Question: I'm looking for a way to export the data into a JSON style. Please show me the way
'''
<%@ WebHandler Language="C#" Class="API" %>
using System;
using System.Web;
using System.Data;
using System.Data.SqlClient;
using System.IO;
using Newtonsoft.Json;
using System.Collections.Generic;
using Newtonsoft.Json.Linq;
using System.Web.Script.Serialization;
public class User
{
public string type { get; set; }
public string user { get; set; }
public string pass { get; set; }
}
public class API : IHttpHandler
{
public void ProcessRequest(HttpContext context)
{
context.Response.ContentType = "text/plain";
string strJson = new StreamReader(context.Request.InputStream).ReadToEnd();
User user = JsonConvert.DeserializeObject<User>(strJson);
string str = System.Configuration.ConfigurationManager.ConnectionStrings["conStr"].ConnectionString, json = "";
if (user.type != null && user.user != null && user.pass != null)
{
SqlConnection con = new SqlConnection(str);
SqlCommand cmd = new SqlCommand();
cmd.Connection = con;
cmd.CommandText = "SELECT ID,UserName From Partner Where UserName=@UserName And PassWord=@Pass";
cmd.Parameters.Add("@UserName", SqlDbType.VarChar, 100).Value = user.user;
cmd.Parameters.Add("@Pass", SqlDbType.NVarChar, 100).Value = user.pass;
if (ConnectionState.Closed == con.State)
con.Open();
DataTable datatable = new DataTable();
SqlDataAdapter sqlDataAdapter = new SqlDataAdapter(cmd);
con.Close();
sqlDataAdapter.Fill(datatable);
if (datatable.Rows.Count > 0)
{
foreach (DataRow dr in datatable.Rows)
//My data return;
}
}
}
'''
Finally I want return data json
Please help me resolve problem! Thank you
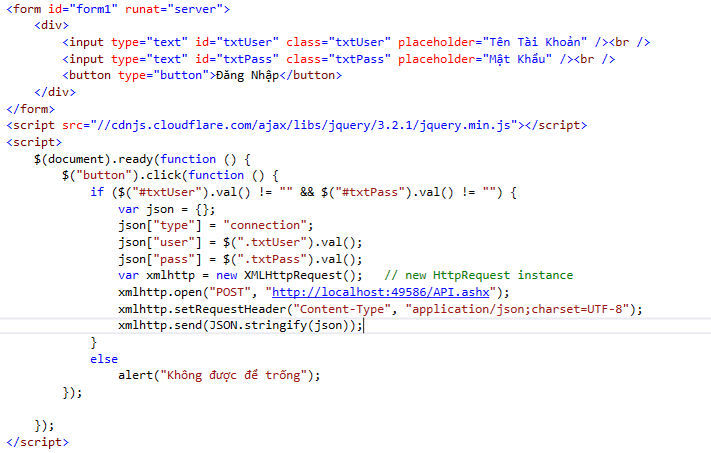
Answer: I think you should use Web API. See more at <URL>